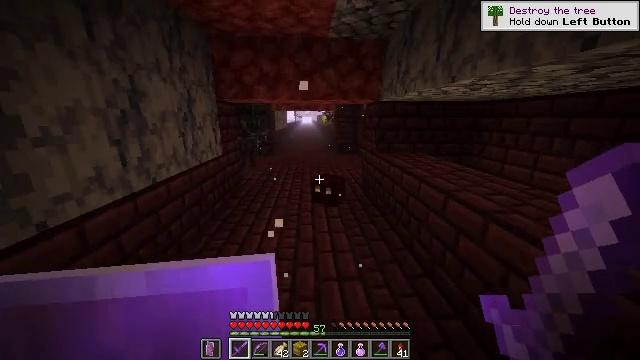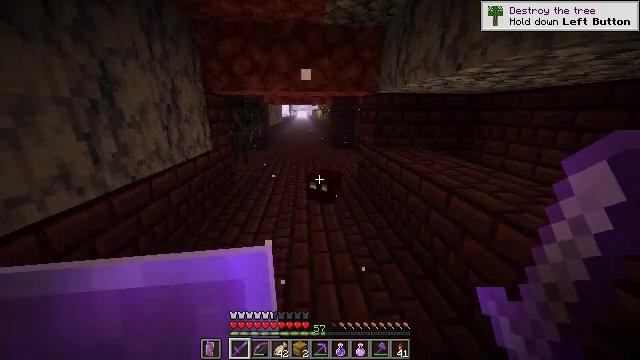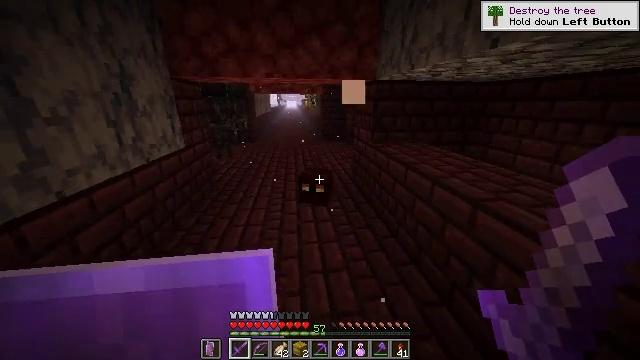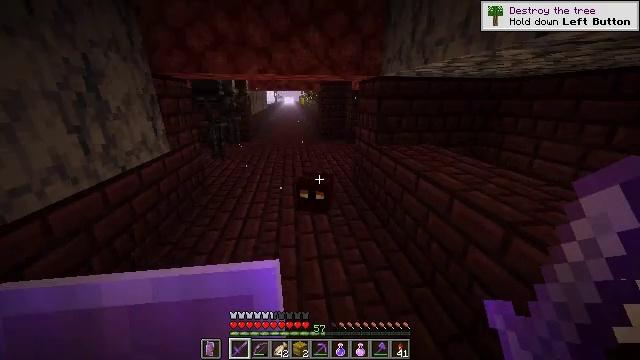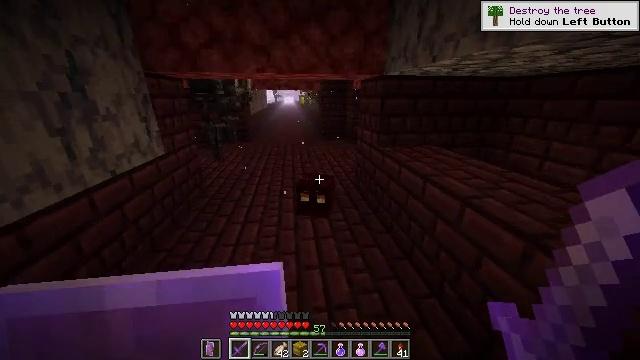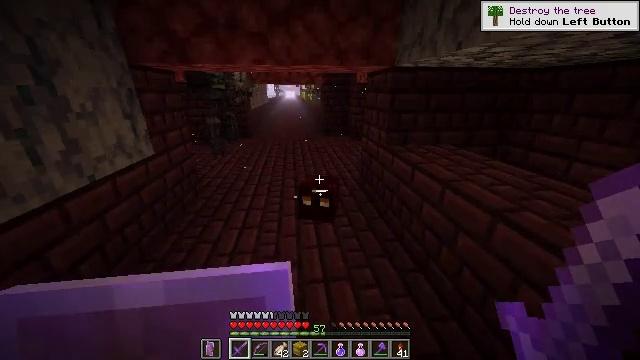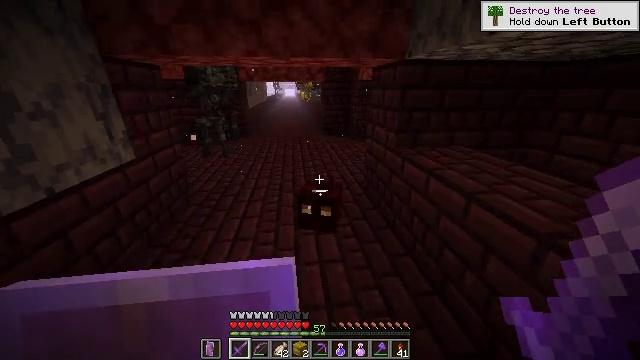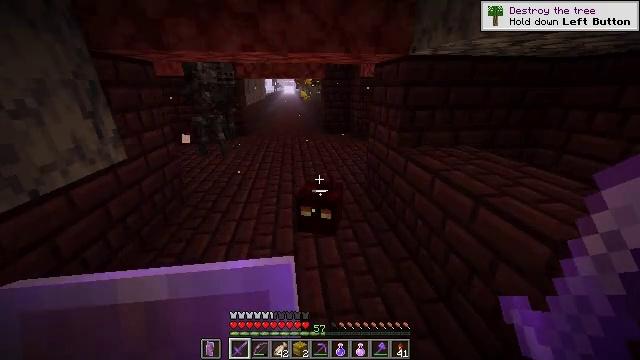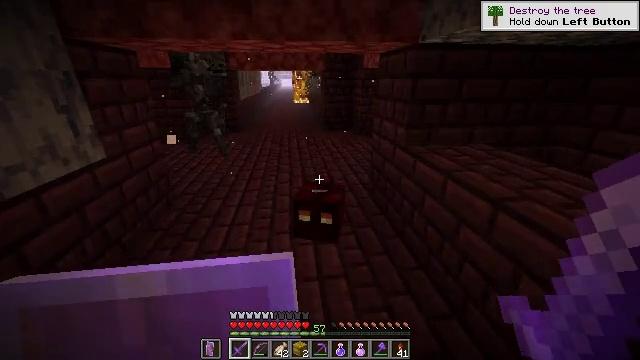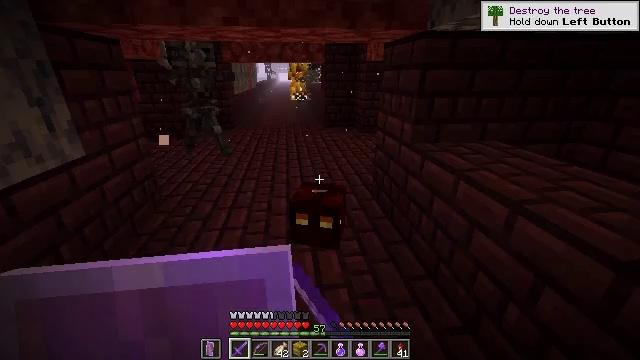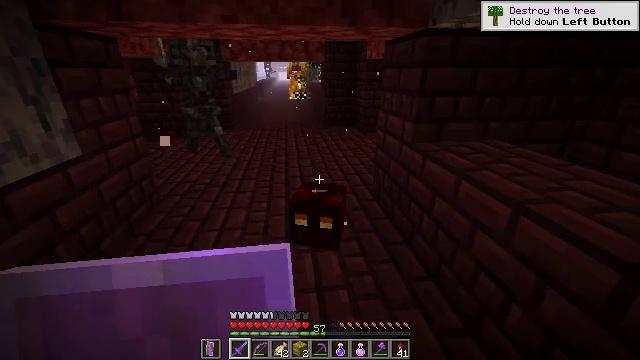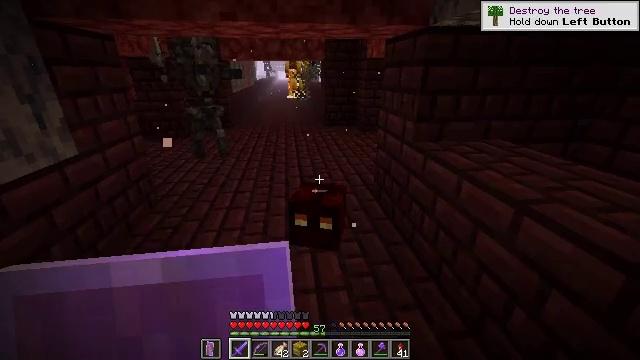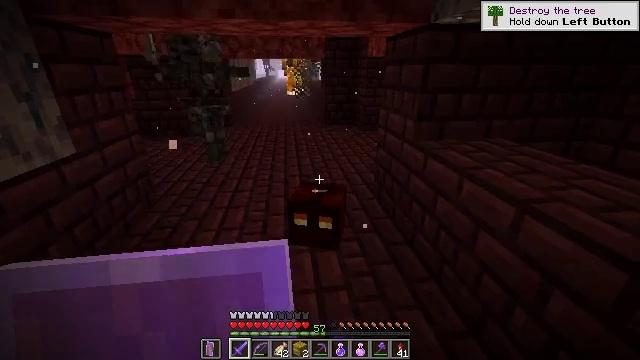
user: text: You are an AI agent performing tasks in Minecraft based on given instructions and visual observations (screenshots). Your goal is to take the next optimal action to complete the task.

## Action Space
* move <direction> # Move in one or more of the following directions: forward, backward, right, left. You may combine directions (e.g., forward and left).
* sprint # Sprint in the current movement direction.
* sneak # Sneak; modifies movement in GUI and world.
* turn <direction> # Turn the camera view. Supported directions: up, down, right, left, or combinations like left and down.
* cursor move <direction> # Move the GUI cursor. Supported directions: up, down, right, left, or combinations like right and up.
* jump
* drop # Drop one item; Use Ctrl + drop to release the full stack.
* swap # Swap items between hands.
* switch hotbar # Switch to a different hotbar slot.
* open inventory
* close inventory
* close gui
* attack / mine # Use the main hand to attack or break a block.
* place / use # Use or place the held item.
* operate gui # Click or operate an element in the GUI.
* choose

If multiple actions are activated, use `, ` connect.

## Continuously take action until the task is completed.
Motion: motion action
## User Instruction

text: Fight hostile mobs.
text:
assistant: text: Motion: move forward, turn right and down
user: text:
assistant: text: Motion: move forward, turn right and down
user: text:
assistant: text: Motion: move forward
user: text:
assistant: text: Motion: move forward
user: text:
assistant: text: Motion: move forward, turn down
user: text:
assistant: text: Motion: no_op
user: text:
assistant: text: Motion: no_op
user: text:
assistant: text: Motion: attack / mine
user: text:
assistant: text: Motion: attack / mine
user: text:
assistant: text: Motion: attack / mine
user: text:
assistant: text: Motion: attack / mine
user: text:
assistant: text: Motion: no_op
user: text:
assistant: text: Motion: no_op